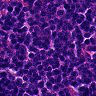
Metastatic tissue present: no